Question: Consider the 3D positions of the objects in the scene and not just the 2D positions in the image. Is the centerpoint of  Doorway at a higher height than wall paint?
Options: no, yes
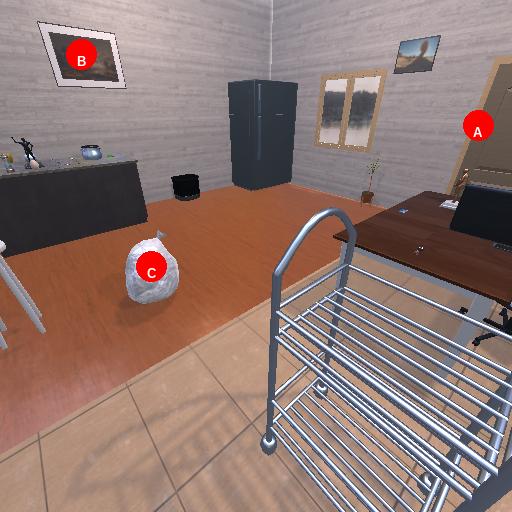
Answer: no